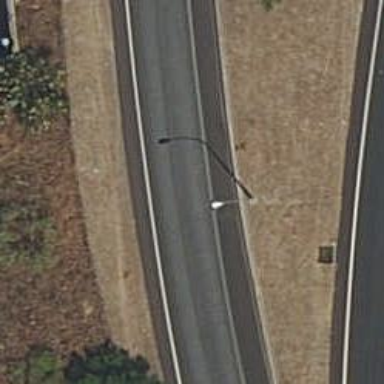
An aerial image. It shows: Trunk link road with asphalt surface.